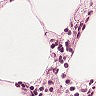
Metastatic tissue present: no